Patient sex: M
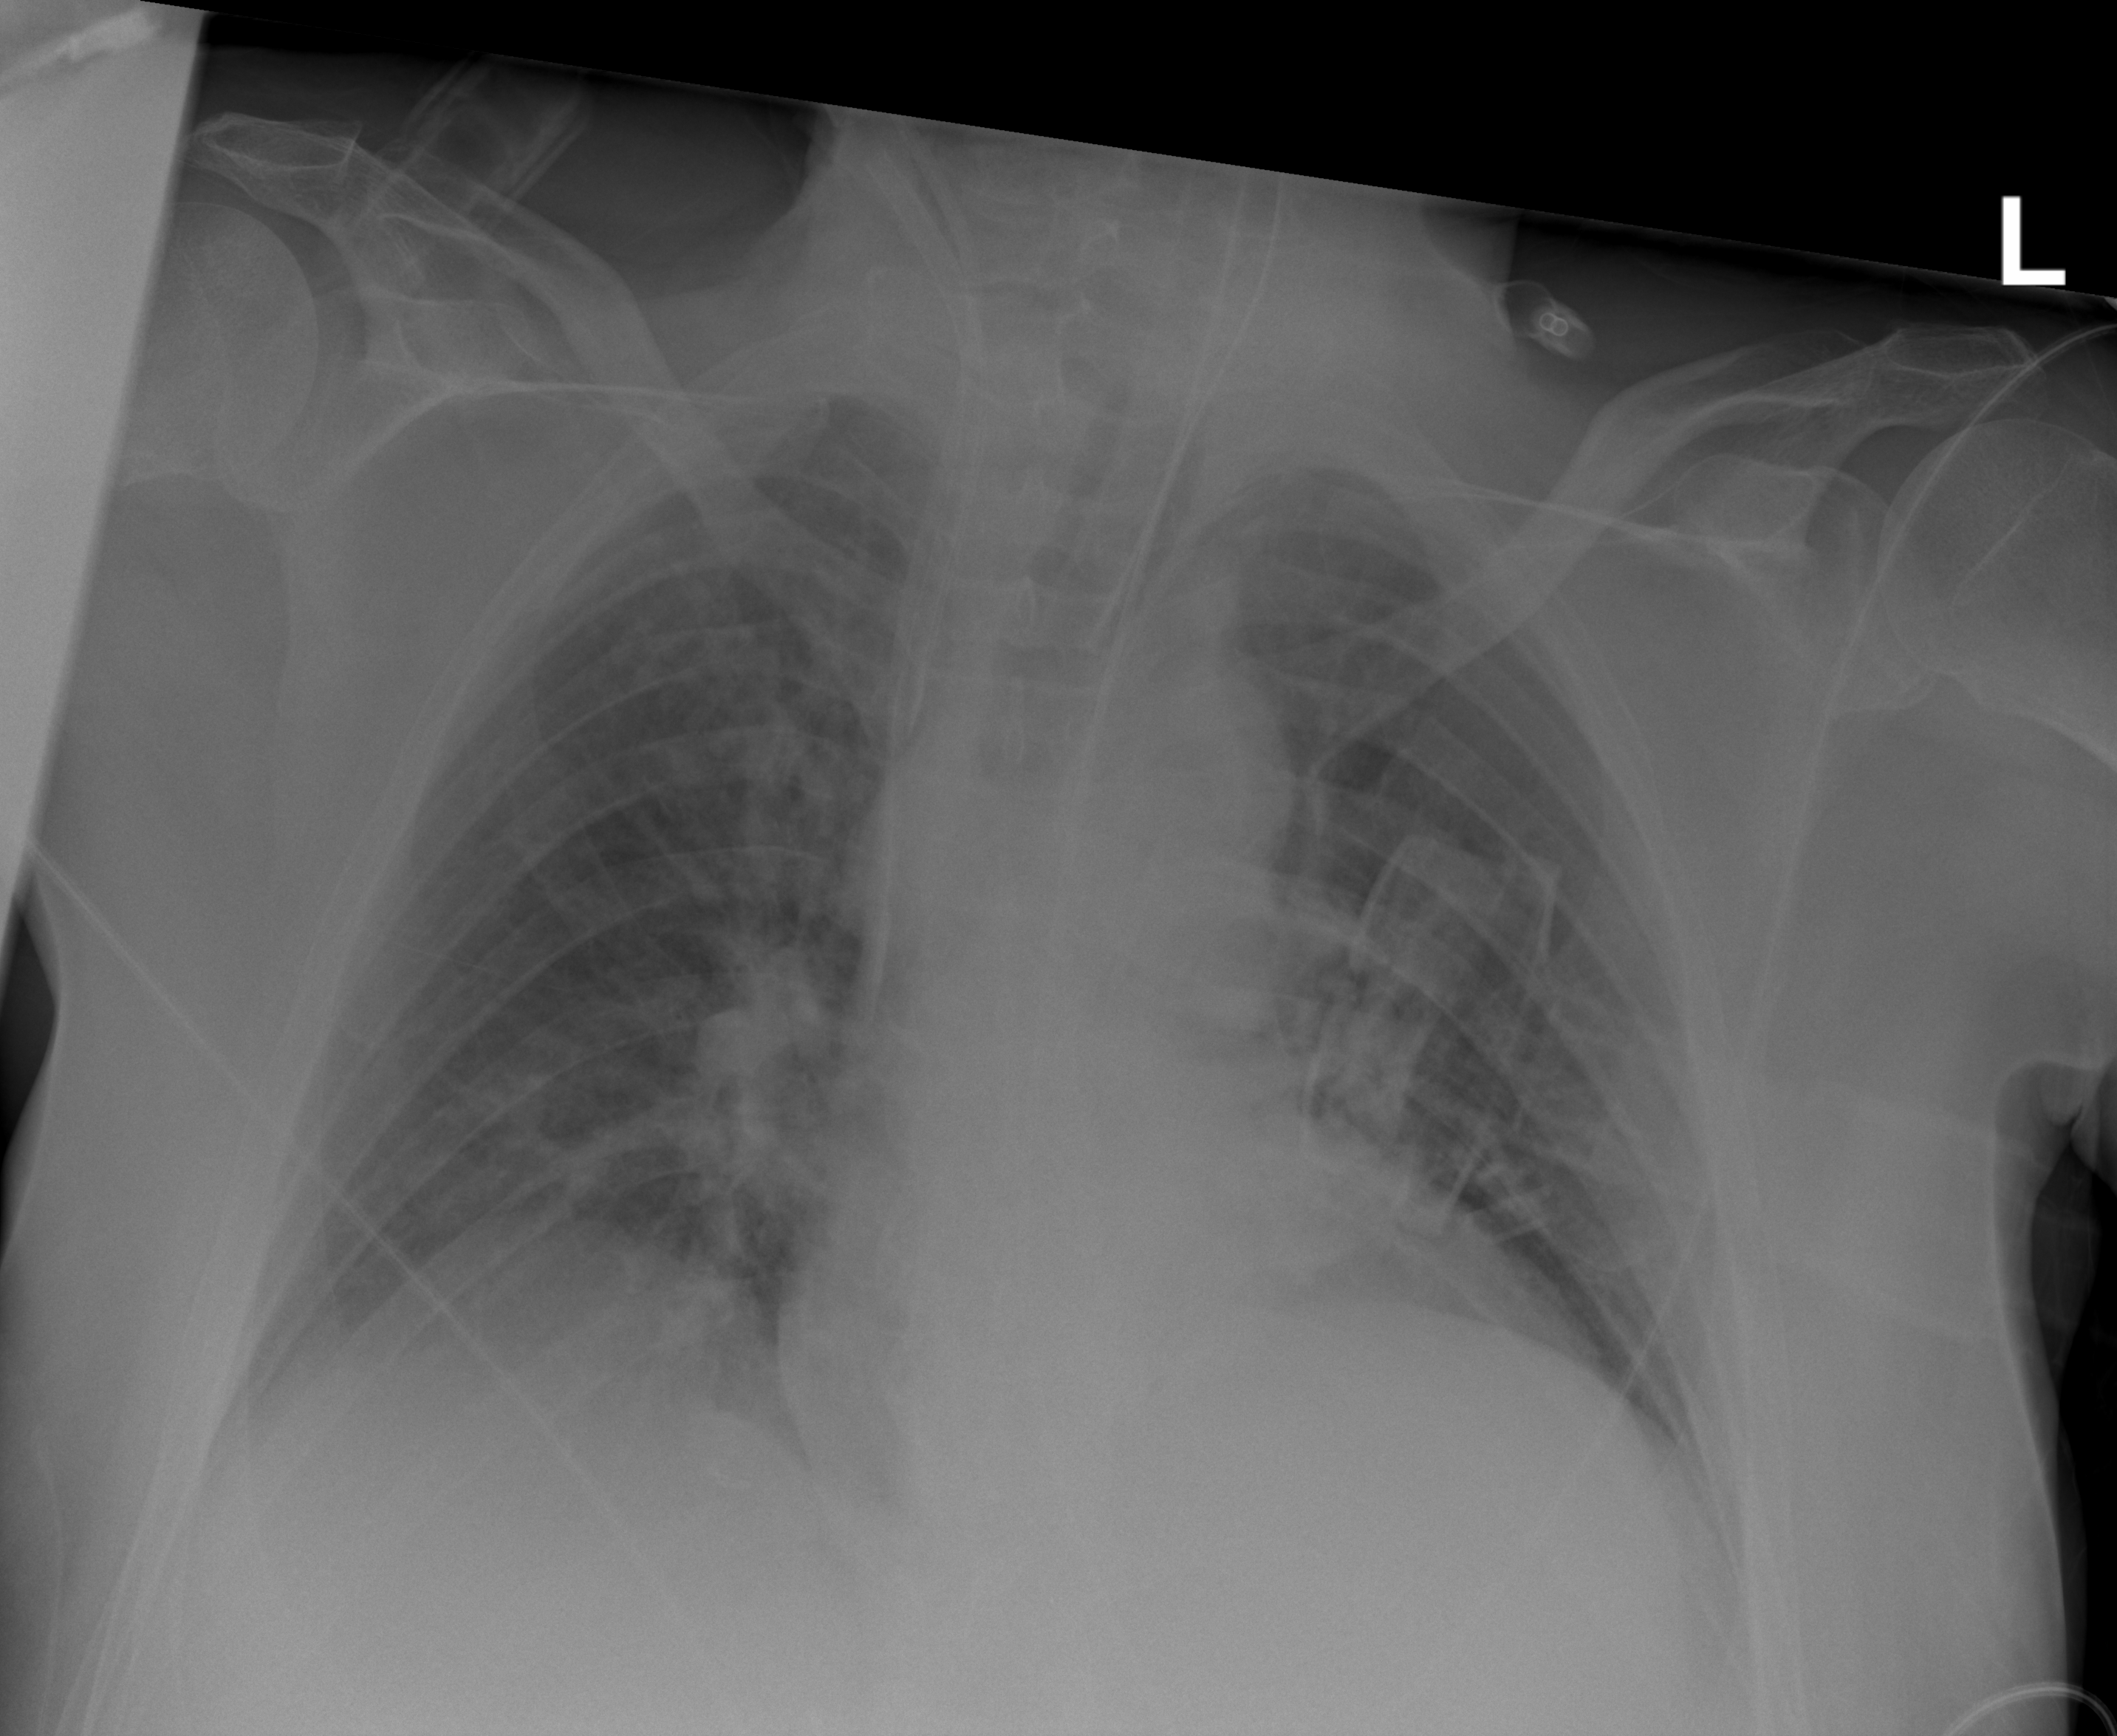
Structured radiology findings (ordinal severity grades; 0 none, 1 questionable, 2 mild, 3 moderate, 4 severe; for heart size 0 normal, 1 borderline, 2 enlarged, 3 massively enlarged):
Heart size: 2
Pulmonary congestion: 2
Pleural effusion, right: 1
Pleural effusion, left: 1
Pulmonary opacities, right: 0
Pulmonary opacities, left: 0
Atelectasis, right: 2
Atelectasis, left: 2